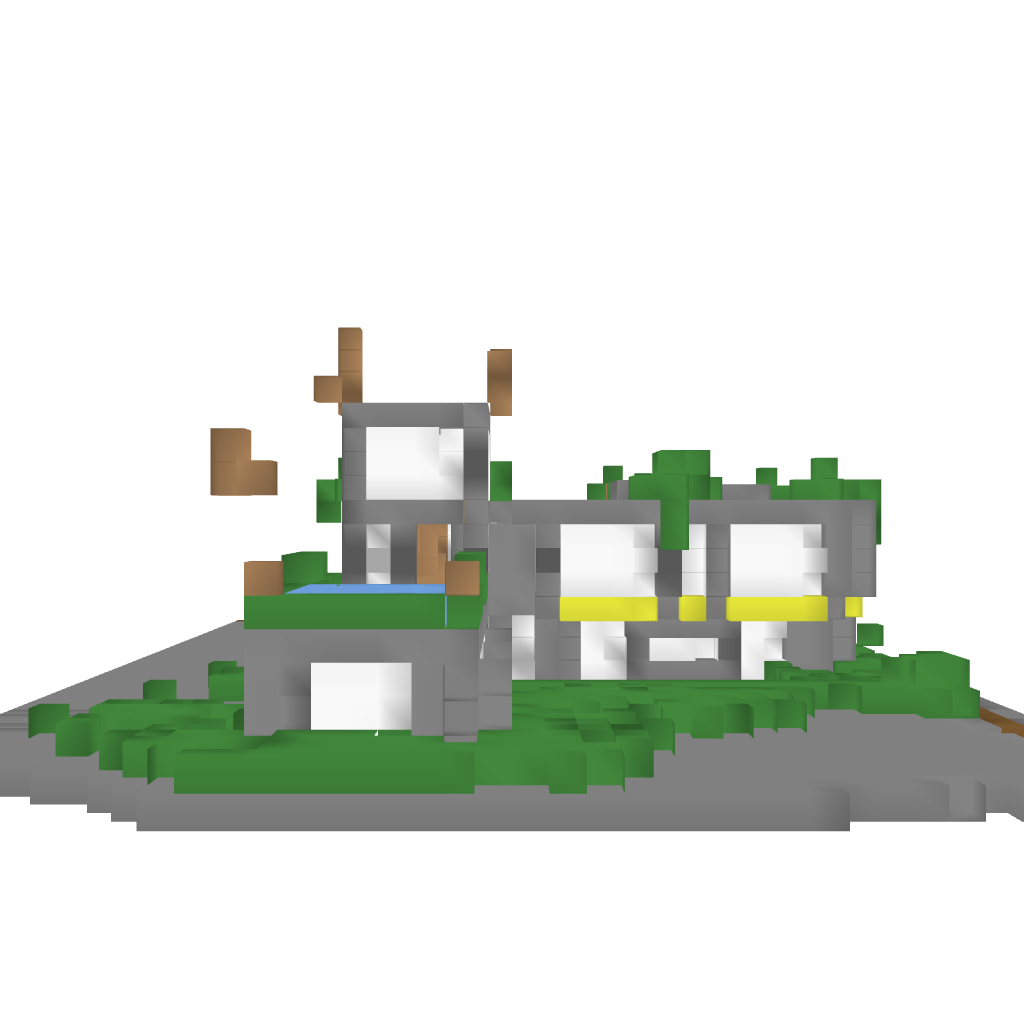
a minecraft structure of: Modern House #3 bad low quality